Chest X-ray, PA view. Patient: 45 years old, sex M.
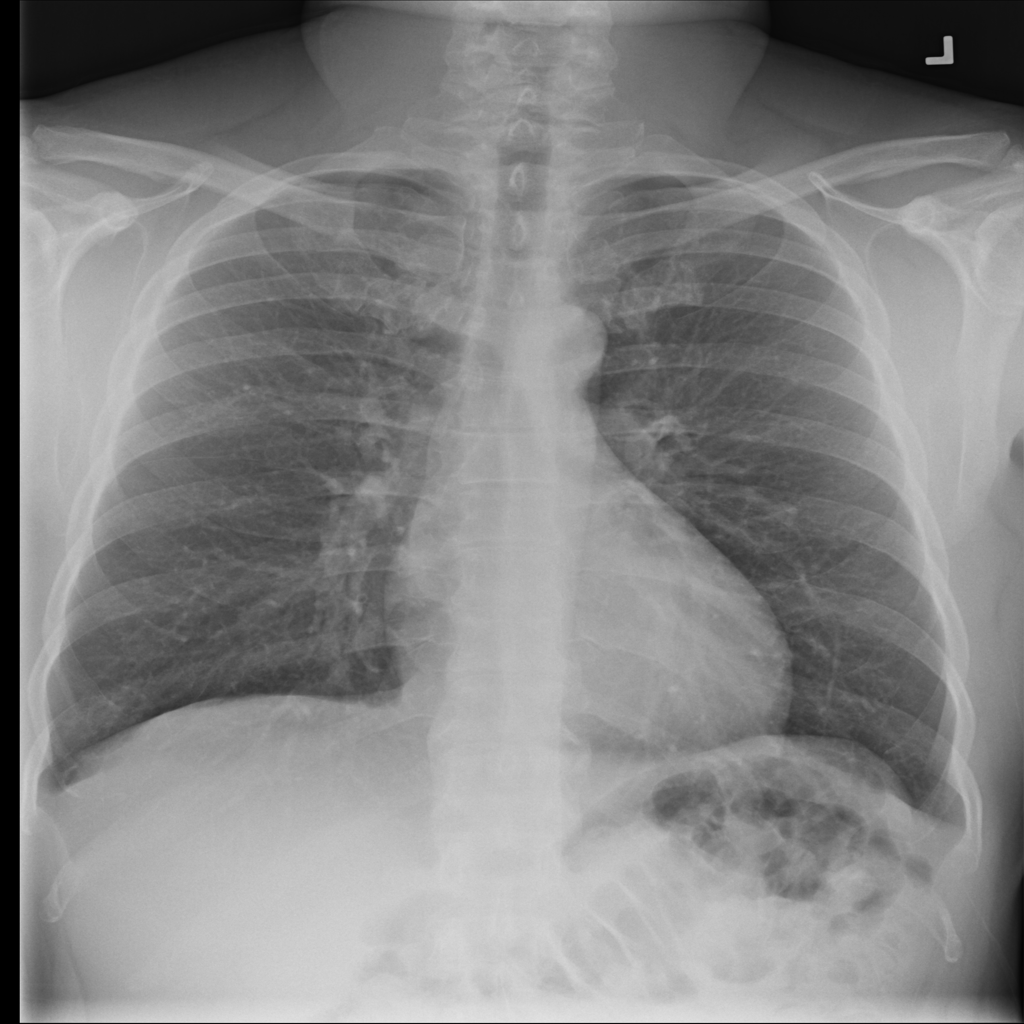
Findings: Infiltration